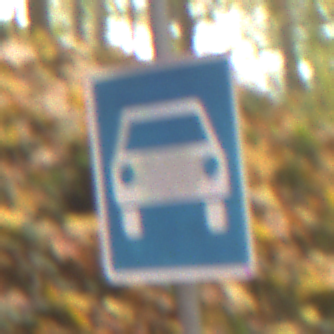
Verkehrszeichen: Kraftfahrstrasse
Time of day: MorningAfternoon
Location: Outdoor (Nature)
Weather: Overcast
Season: Autumn
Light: Natural